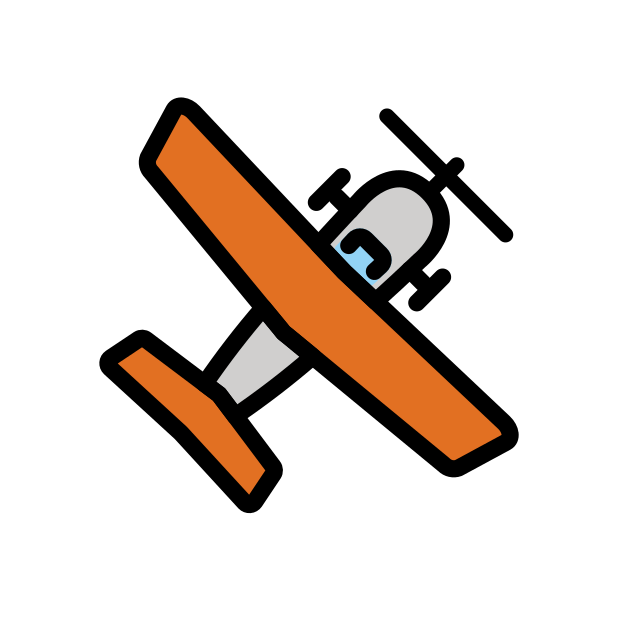
Emoji: 🛩
Name: small airplane
Unicode: 0x1f6e9